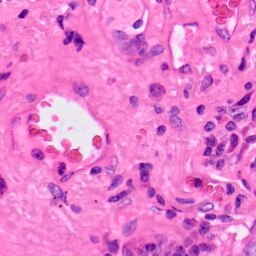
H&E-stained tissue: Lung